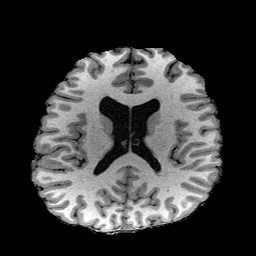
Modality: T1w
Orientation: coronal